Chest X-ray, PA view. Patient: 54 years old, sex M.
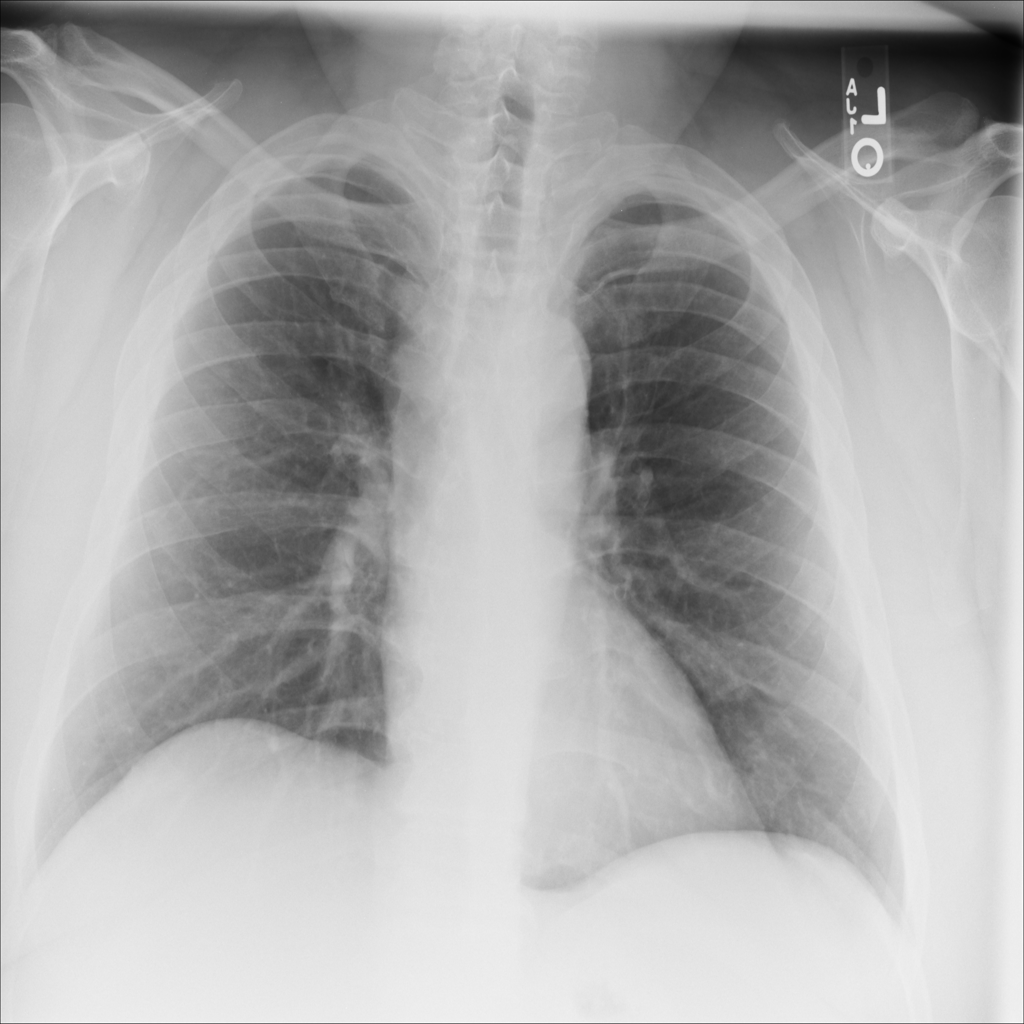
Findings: No Finding